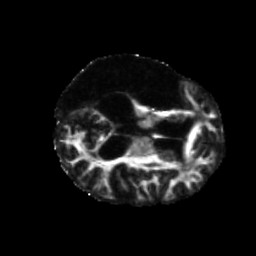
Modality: FA
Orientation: axial
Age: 51
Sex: male
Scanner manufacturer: siemens
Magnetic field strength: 3 T
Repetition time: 5.47 s
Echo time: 0.0854 s